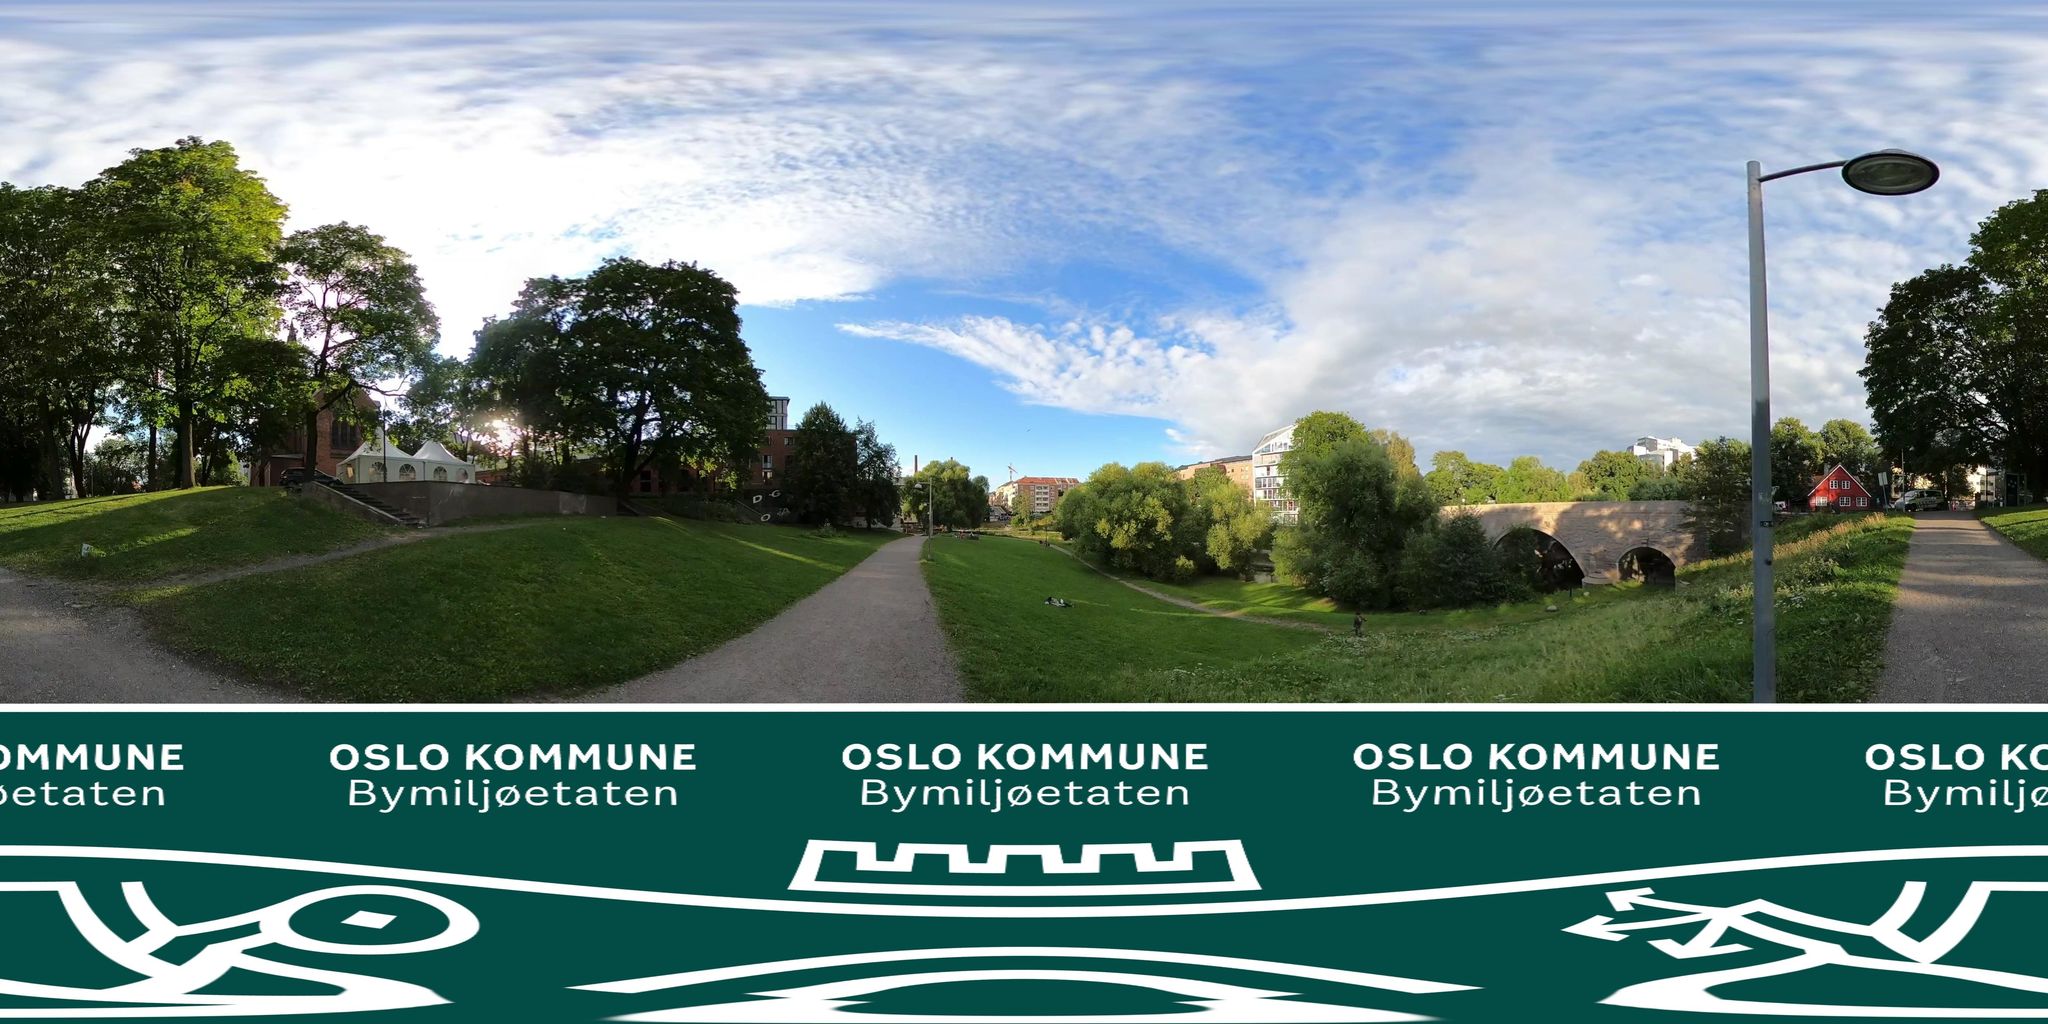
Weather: clear
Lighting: day
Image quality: slightly poor
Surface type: walking surface
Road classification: footway
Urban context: urban centre
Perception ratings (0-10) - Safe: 7.13, Lively: 4.99, Beautiful: 6.13, Boring: 7.42, Depressing: 4.05, Wealthy: 7.08